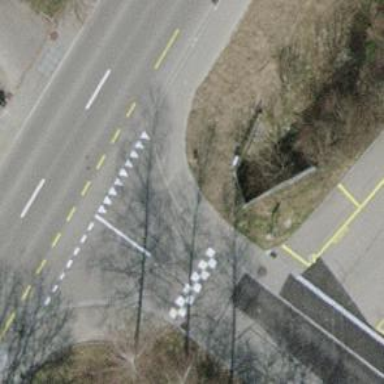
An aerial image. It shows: Asphalt sidewalk.